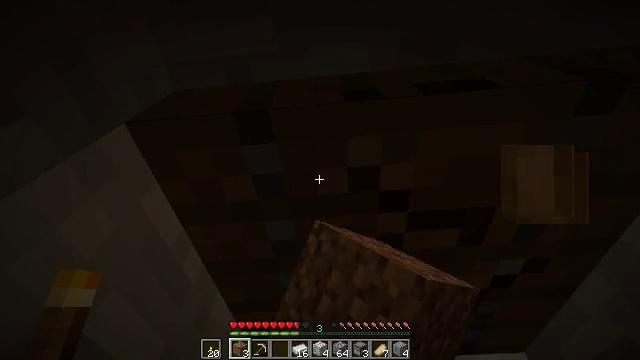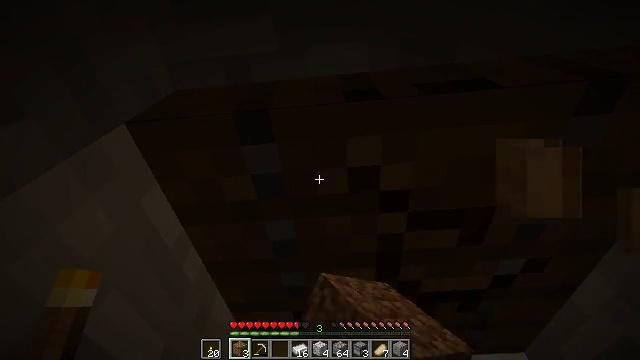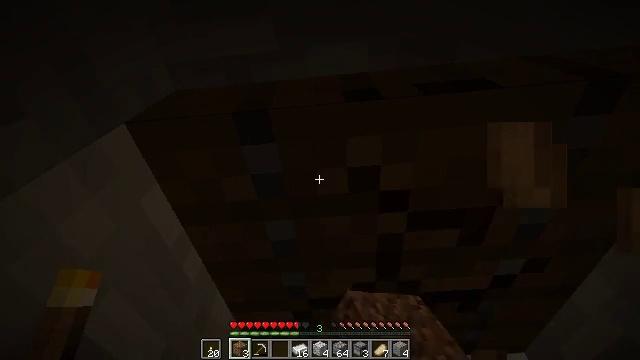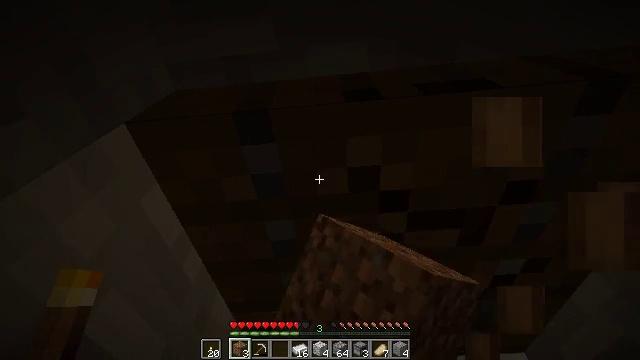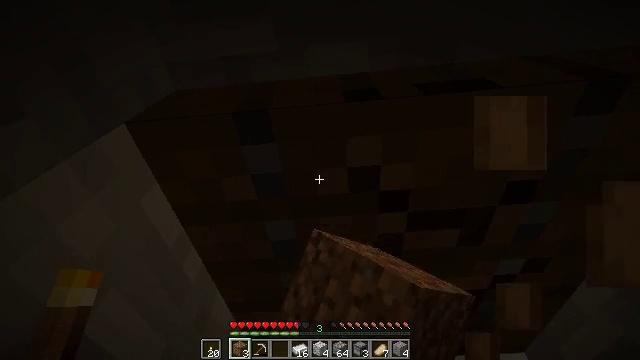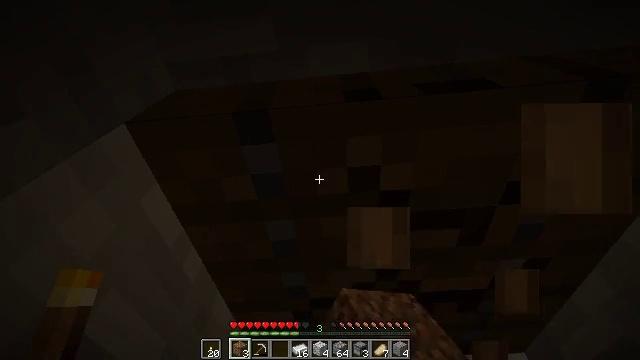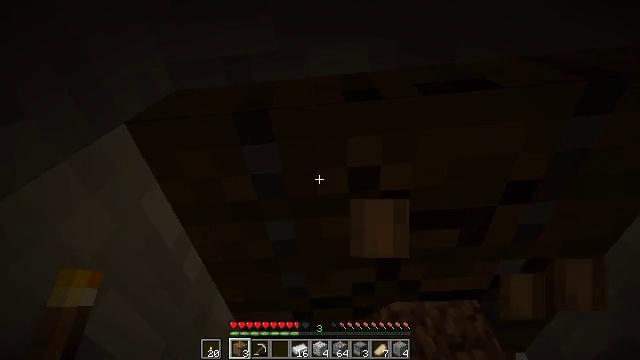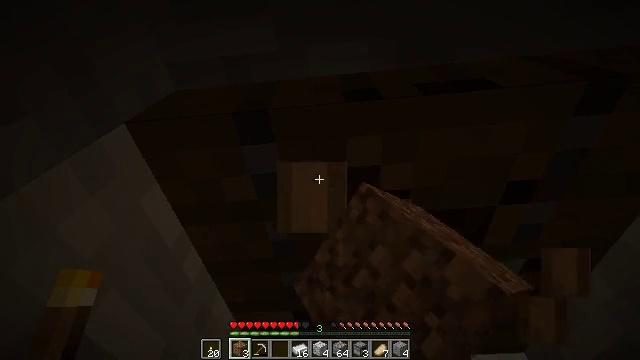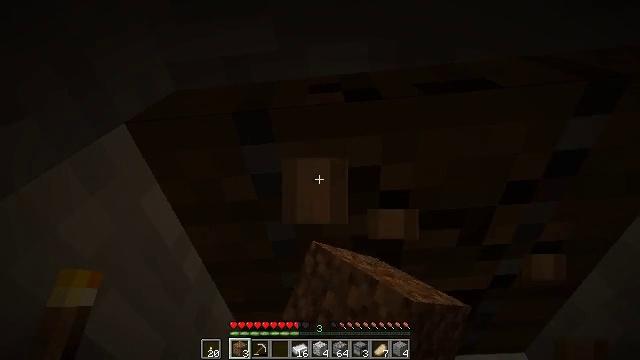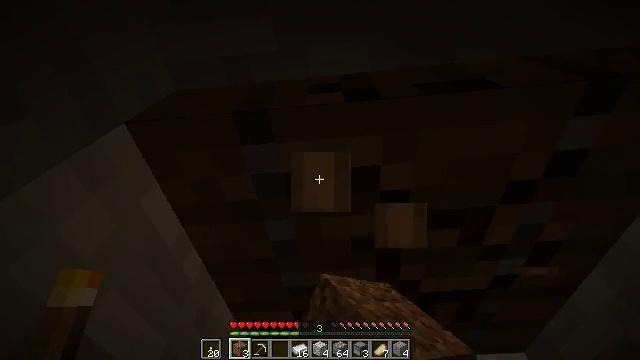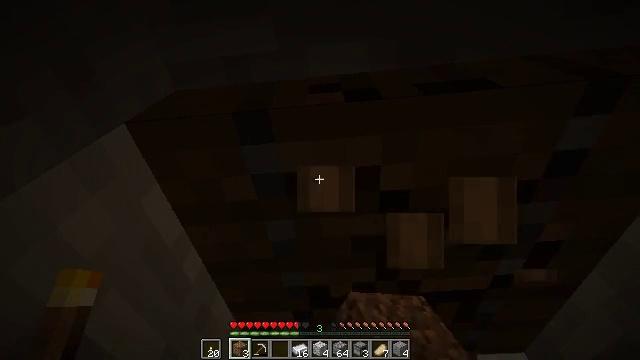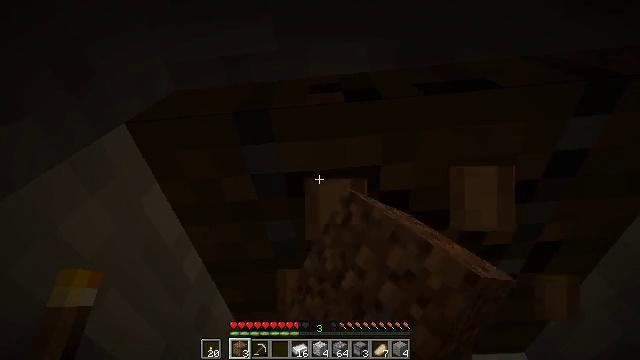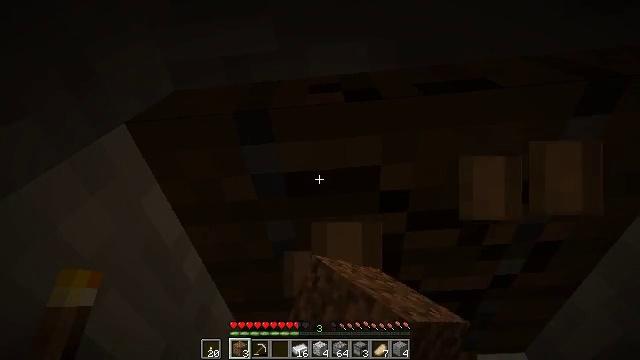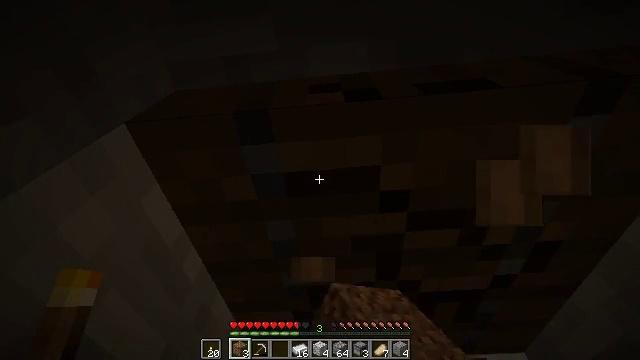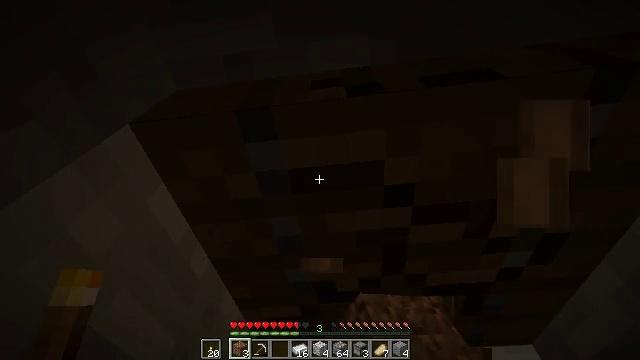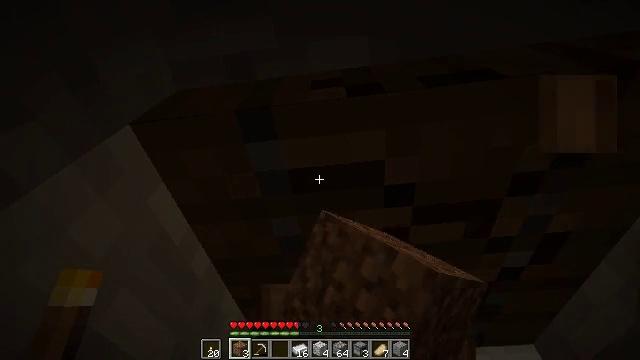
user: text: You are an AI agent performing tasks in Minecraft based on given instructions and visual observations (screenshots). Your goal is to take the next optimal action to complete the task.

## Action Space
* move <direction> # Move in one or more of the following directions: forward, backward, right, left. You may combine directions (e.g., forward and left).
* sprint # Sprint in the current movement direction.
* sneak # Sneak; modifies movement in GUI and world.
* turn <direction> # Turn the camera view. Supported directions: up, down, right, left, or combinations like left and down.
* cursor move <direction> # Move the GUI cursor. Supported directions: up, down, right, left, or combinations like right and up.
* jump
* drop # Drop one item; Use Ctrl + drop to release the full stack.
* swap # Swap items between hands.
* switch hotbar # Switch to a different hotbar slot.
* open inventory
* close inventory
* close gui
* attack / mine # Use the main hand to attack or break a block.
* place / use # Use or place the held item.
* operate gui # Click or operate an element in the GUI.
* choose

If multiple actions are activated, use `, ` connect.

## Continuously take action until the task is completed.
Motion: motion action
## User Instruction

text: Mine the spruce trapdoor by breaking it.
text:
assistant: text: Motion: attack / mine
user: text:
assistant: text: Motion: attack / mine
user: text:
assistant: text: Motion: attack / mine
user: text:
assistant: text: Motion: attack / mine
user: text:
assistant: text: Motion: attack / mine
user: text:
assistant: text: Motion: attack / mine
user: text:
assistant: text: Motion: attack / mine
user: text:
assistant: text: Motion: attack / mine
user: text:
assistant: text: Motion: attack / mine
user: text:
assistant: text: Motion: attack / mine
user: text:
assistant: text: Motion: attack / mine
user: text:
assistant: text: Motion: attack / mine
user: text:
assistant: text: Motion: attack / mine
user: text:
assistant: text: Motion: turn left, attack / mine
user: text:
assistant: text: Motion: attack / mine
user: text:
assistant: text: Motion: attack / mine
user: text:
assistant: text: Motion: attack / mine
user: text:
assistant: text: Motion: attack / mine
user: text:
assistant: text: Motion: attack / mine
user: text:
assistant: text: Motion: attack / mine
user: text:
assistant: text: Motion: attack / mine
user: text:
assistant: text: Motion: attack / mine
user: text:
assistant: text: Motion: attack / mine
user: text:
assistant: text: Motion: attack / mine
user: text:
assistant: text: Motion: attack / mine
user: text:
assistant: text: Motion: attack / mine
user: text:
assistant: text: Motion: attack / mine
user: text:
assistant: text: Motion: attack / mine
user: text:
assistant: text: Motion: attack / mine
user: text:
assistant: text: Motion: attack / mine